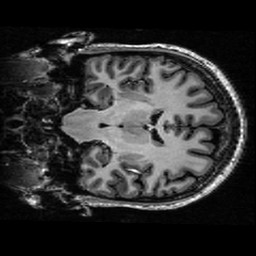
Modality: T1w
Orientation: coronal
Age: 21
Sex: female
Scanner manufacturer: ge
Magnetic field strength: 3 T
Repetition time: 0.01144 s
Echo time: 0.005012 s